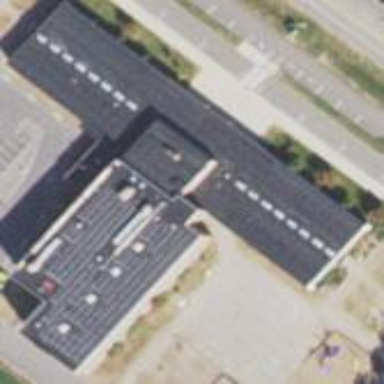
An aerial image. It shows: School building.